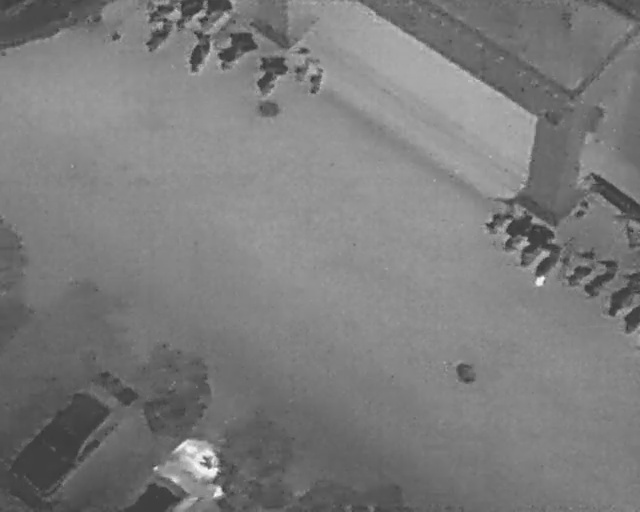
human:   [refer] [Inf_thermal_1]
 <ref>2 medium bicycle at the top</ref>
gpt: <box>[[46, 13, 51, 17, 7], [44, 11, 50, 14, 44]]</box>

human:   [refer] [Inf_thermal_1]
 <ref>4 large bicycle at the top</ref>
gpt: <box>[[38, 11, 45, 17, 20], [32, 6, 40, 12, 42], [27, 7, 34, 12, 20], [31, 0, 35, 6, 2]]</box>

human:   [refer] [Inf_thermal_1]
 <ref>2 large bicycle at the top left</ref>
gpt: <box>[[21, 4, 28, 8, 30], [27, 0, 31, 5, 2]]</box>

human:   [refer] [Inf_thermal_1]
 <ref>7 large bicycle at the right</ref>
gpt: <box>[[74, 39, 81, 44, 41], [76, 42, 84, 47, 41], [79, 44, 87, 50, 41], [81, 48, 89, 53, 29], [86, 49, 94, 54, 36], [89, 51, 97, 56, 36], [93, 54, 101, 60, 2]]</box>

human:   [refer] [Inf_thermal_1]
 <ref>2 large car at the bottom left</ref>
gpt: <box>[[7, 69, 15, 100, 135], [21, 82, 33, 102, 2]]</box>